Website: home-depot
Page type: customer-info-address
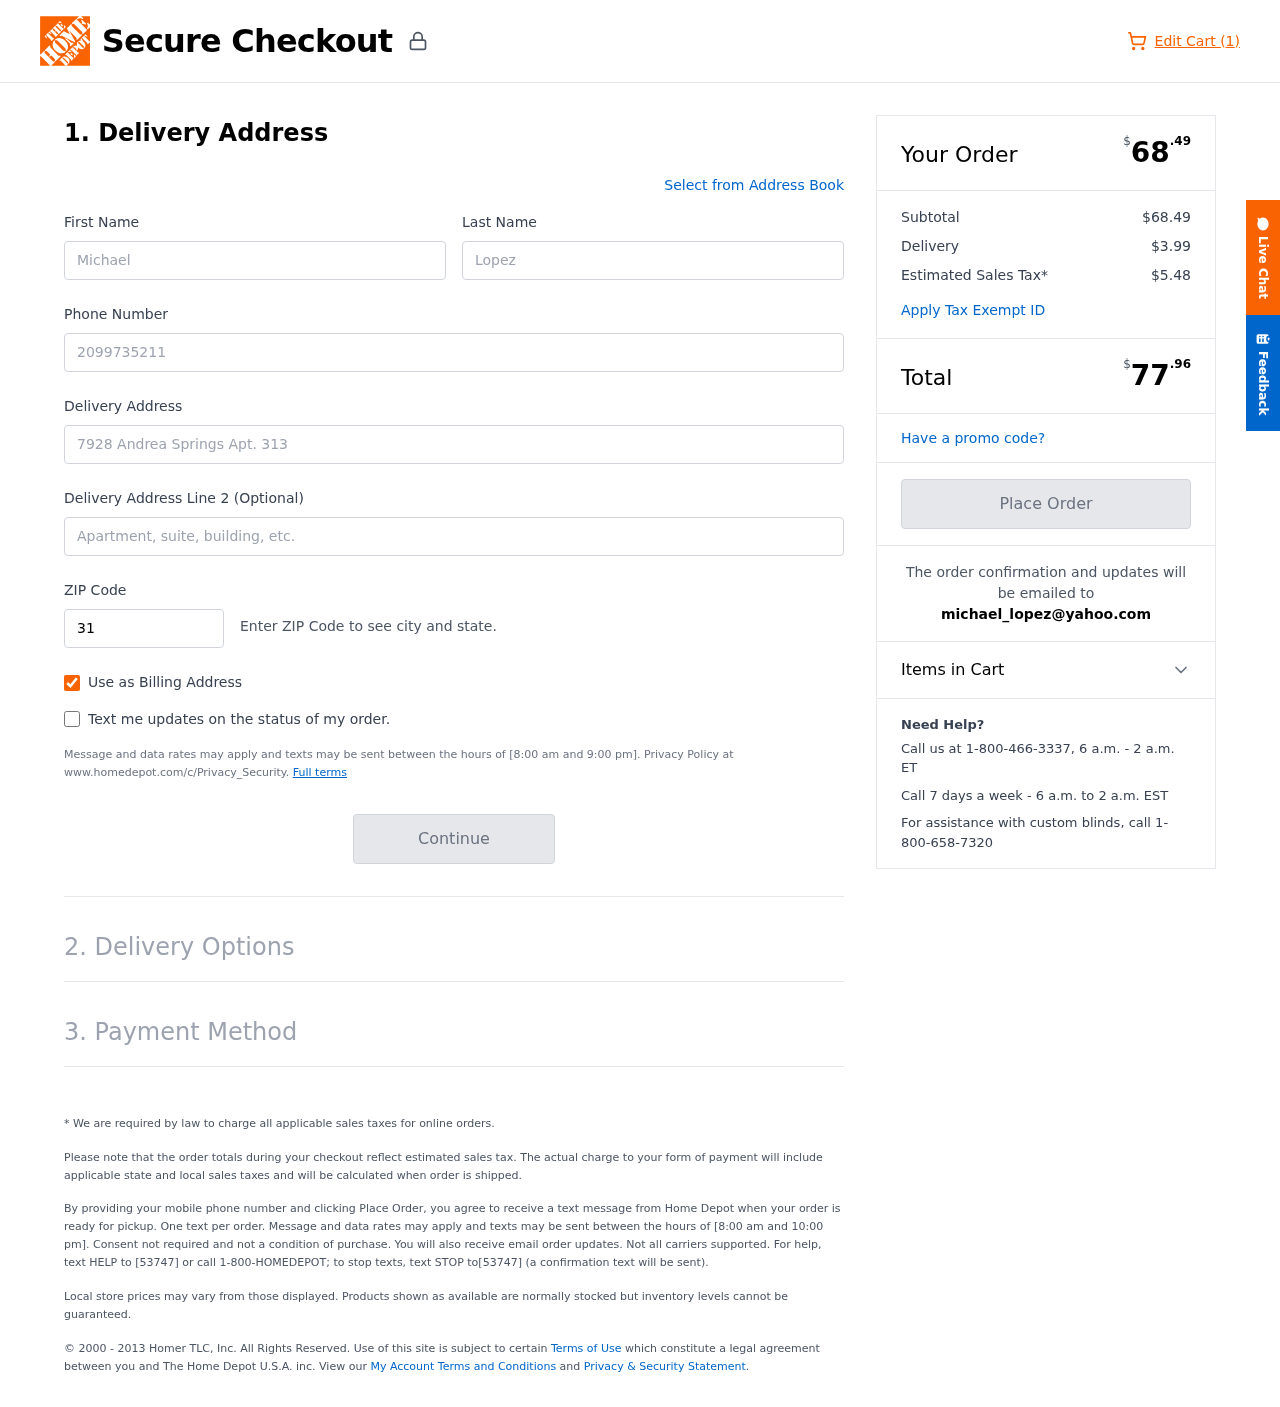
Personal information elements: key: PII_EMAIL
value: michael_lopez@yahoo.com
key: PII_FIRSTNAME
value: Michael
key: PII_LASTNAME
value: Lopez
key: PII_PHONE
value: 2099735211
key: PII_POSTCODE
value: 31395
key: PII_STREET
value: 7928 Andrea Springs Apt. 313
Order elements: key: ORDER_NUM_ITEMS
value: Edit Cart (1)
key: ORDER_SUBTOTAL_HEADER
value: $68.49
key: ORDER_SUBTOTAL
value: $68.49
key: ORDER_SHIPPING_COST
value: $3.99
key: ORDER_TAX
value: $5.48
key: ORDER_TOTAL2
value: $77.96